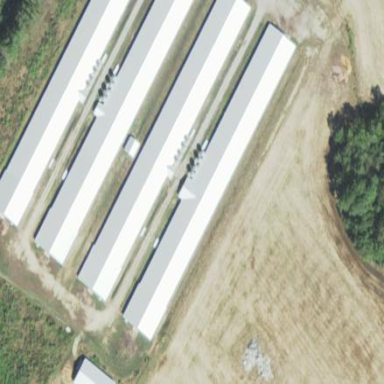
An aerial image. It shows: Farm auxiliary building.